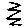
Label: zigzag